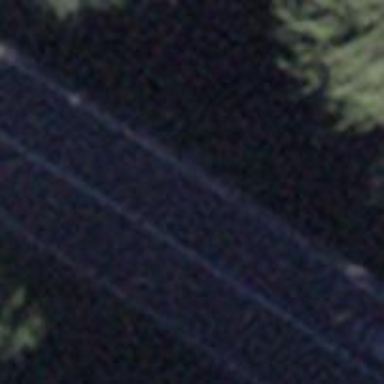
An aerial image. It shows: Secondary road with asphalt surface.